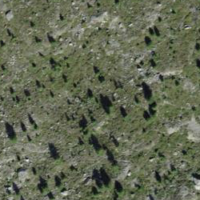
EUNIS habitat code: 31
Species observed at this site:
Orthilia secunda